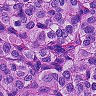
Metastatic tissue present: yes